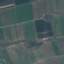
Label: PermanentCrop